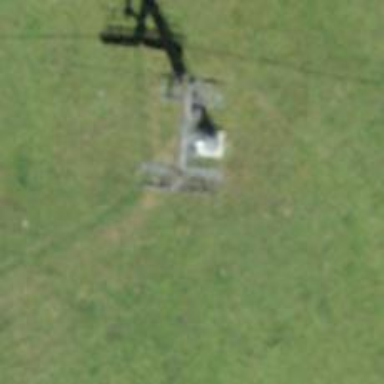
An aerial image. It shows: Pylon for aerialway.